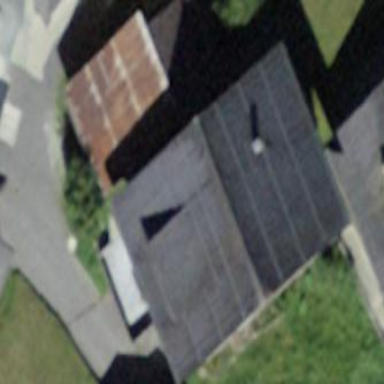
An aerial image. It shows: Rural barn.